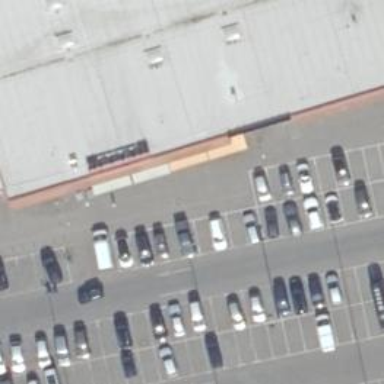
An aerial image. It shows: Road serving as parking aisle.